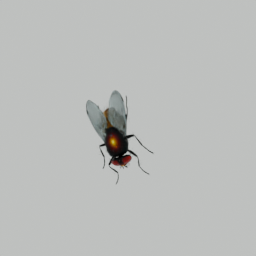
Label: animals